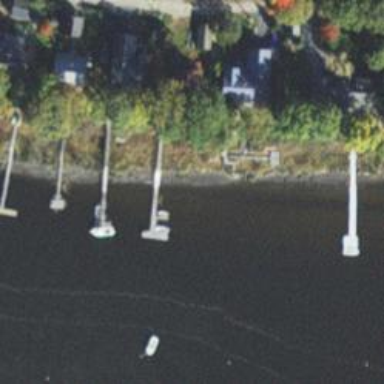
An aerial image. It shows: Pier with mooring facilities.